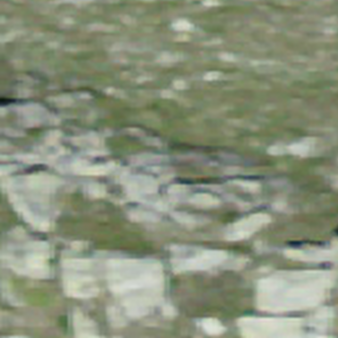
Label: bouldering_area